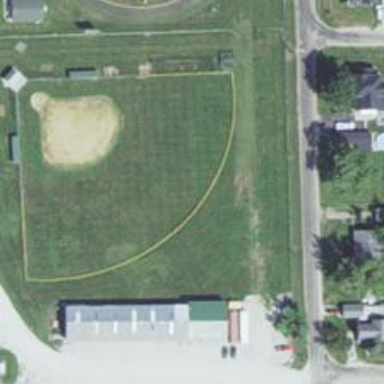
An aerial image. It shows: Baseball pitch for leisure land.